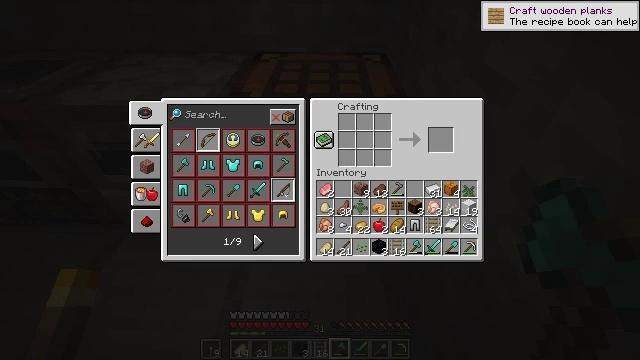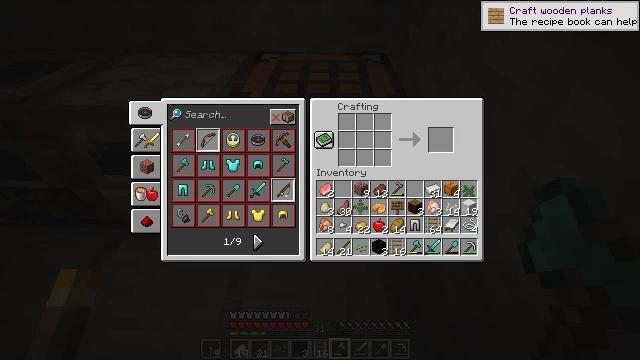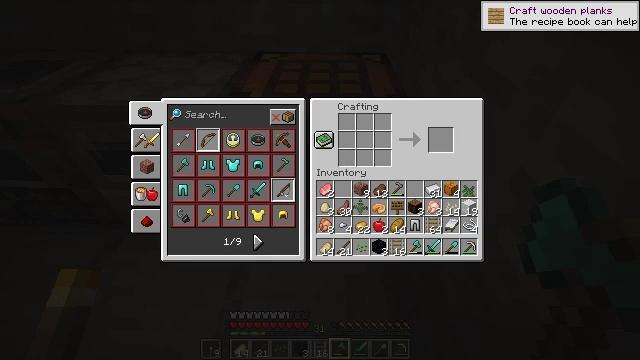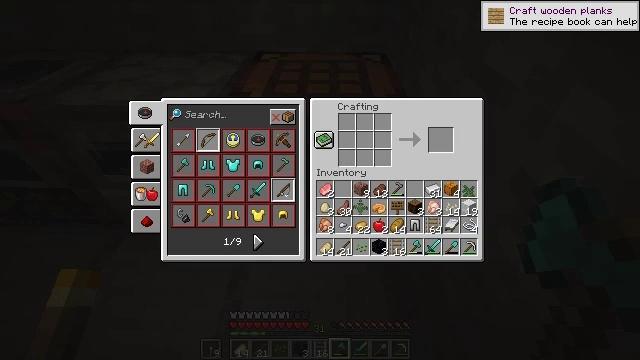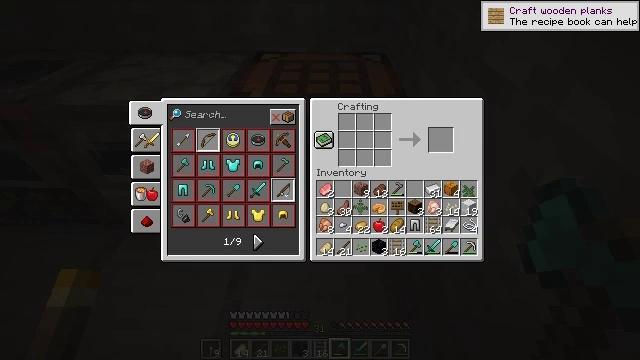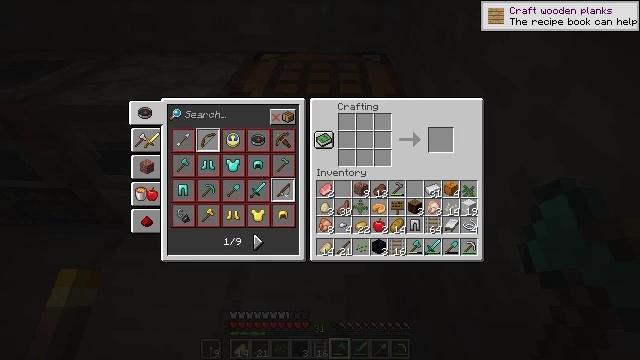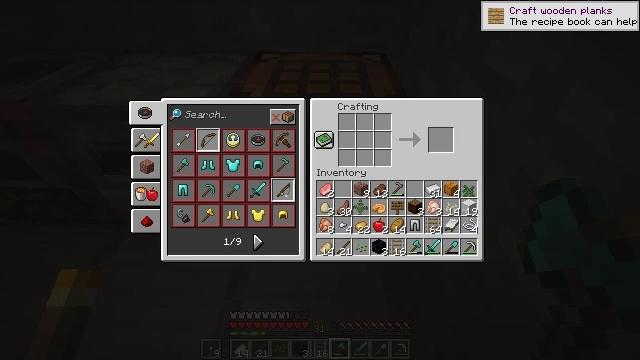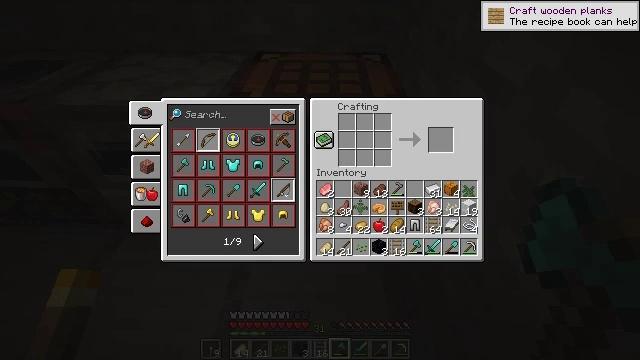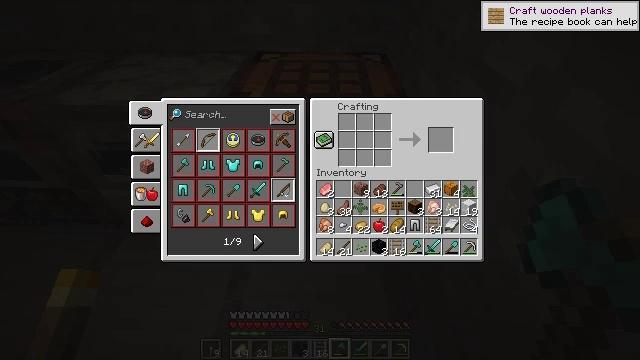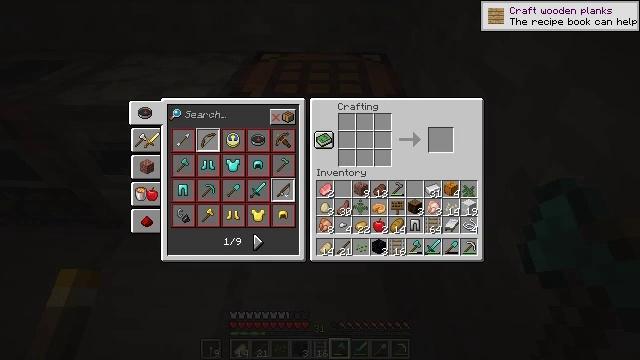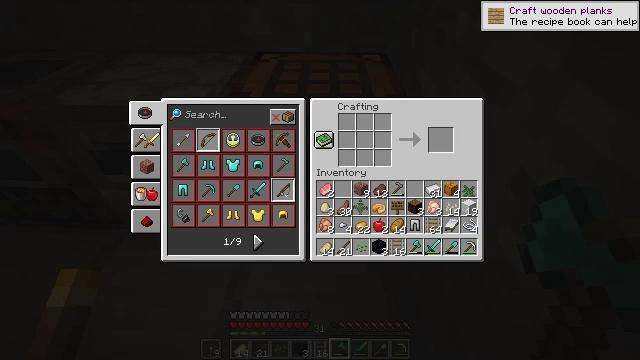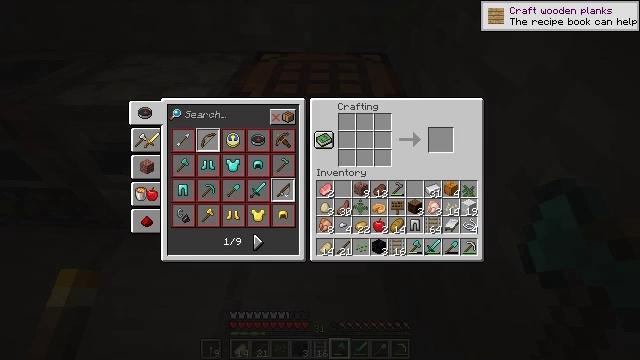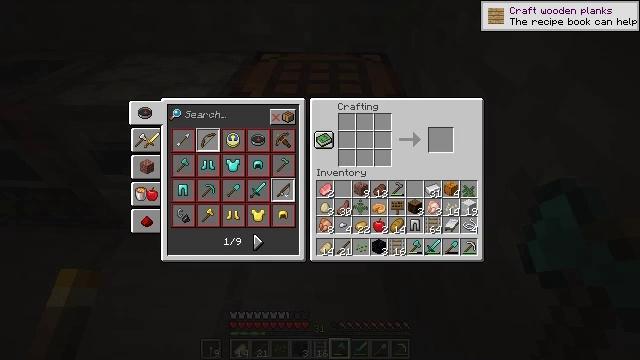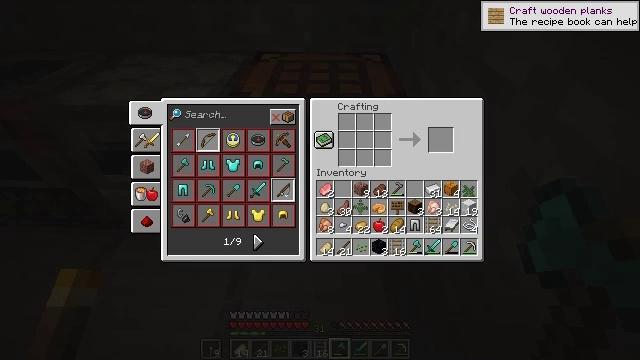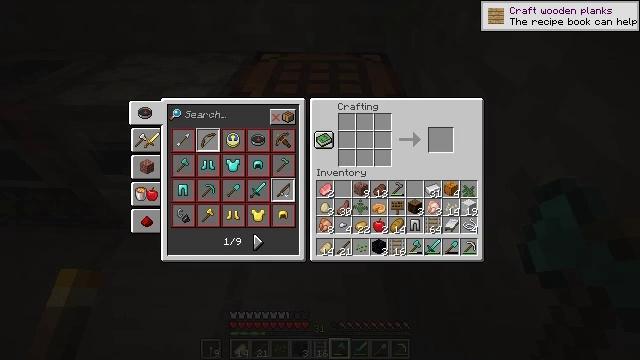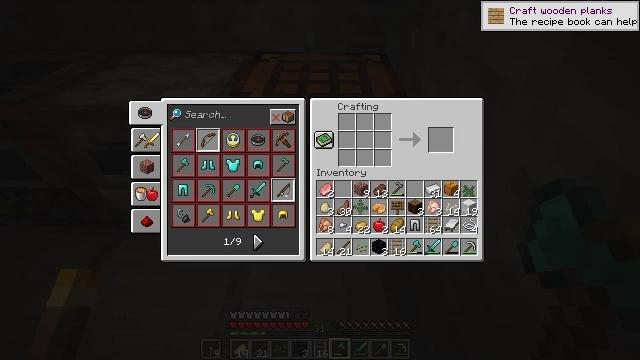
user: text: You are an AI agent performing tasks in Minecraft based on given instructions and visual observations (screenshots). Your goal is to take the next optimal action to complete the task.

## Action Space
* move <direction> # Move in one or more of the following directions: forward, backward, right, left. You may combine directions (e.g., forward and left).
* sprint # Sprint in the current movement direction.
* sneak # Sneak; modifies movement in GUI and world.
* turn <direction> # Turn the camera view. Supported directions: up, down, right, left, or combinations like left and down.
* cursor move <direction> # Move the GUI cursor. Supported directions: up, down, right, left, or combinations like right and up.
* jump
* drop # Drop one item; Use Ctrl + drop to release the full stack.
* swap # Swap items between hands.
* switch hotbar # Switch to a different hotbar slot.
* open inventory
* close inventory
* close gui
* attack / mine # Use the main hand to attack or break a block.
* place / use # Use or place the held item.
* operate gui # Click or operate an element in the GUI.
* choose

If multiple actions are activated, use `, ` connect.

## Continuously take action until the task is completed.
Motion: motion action
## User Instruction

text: Make rails on the crafting table.
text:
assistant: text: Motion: no_op
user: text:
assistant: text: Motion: no_op
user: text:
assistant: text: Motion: no_op
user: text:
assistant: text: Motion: no_op
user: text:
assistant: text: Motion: no_op
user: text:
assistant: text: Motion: no_op
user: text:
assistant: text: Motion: no_op
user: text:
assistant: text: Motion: no_op
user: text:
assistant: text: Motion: no_op
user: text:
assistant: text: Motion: no_op
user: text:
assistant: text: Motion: no_op
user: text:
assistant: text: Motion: no_op
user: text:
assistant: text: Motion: no_op
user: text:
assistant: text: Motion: no_op
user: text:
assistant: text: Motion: no_op
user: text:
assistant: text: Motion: no_op
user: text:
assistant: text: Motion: no_op
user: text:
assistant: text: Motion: no_op
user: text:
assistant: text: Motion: no_op
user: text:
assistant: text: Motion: no_op
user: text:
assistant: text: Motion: no_op
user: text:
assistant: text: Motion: no_op
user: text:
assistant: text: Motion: no_op
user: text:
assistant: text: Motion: no_op
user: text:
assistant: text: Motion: no_op
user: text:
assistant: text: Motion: no_op
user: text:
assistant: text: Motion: no_op
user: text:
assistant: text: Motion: no_op
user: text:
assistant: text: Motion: no_op
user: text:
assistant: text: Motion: no_op